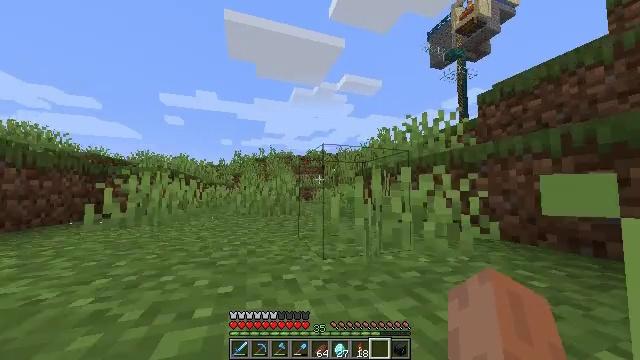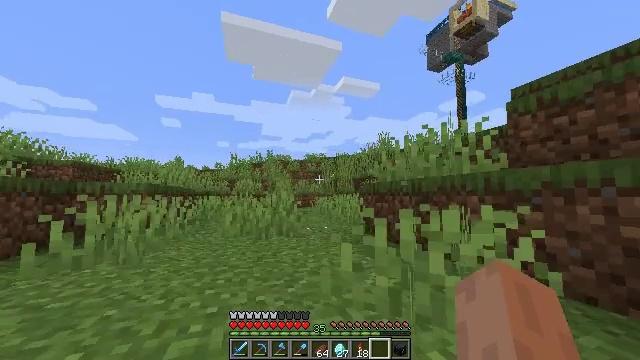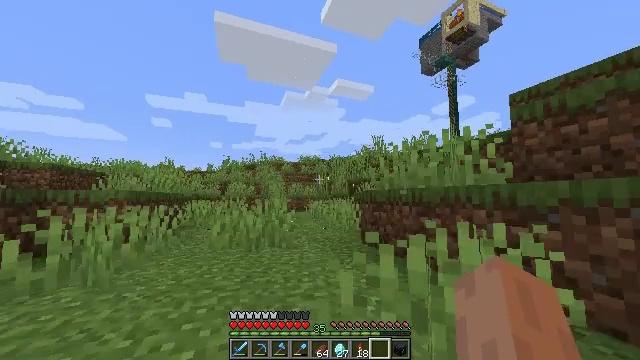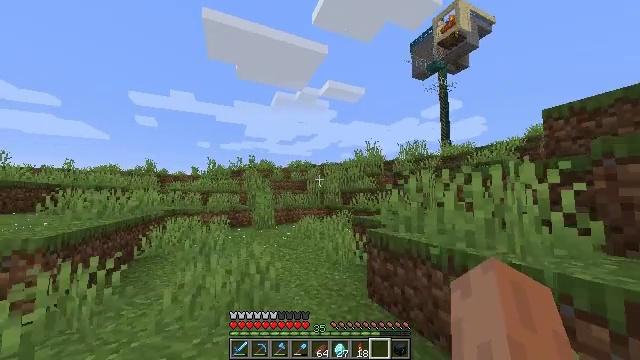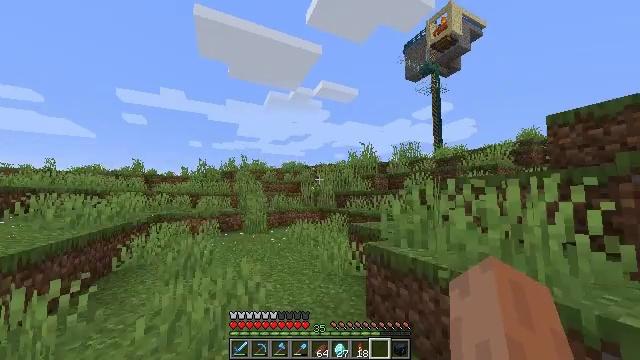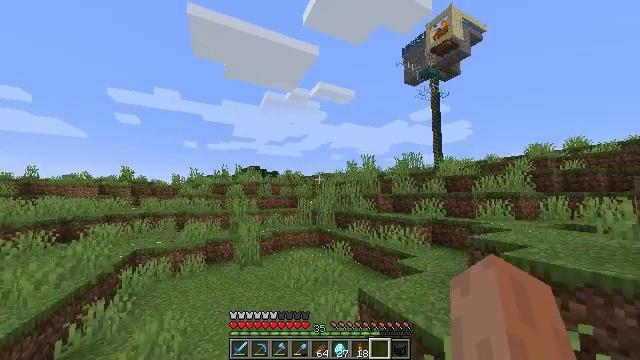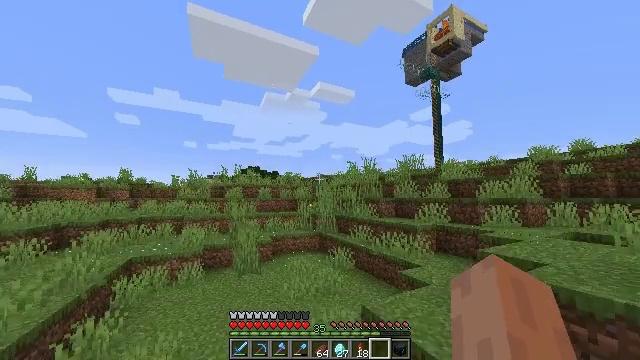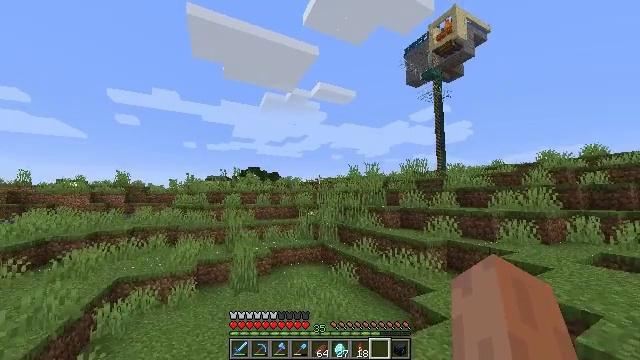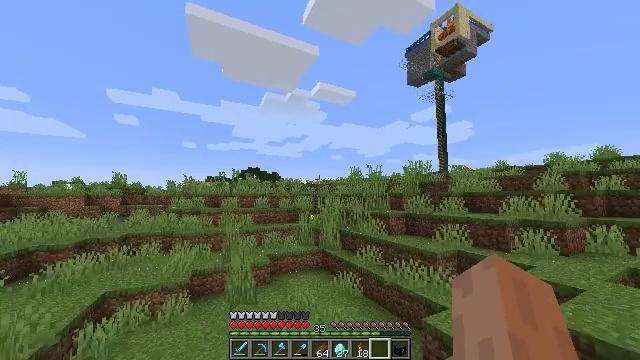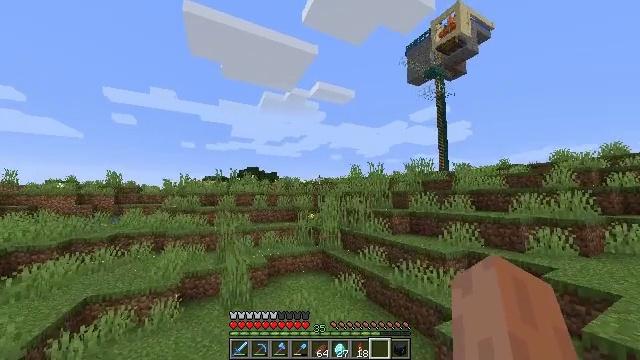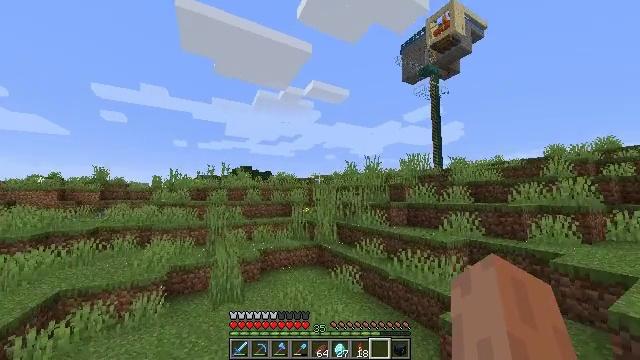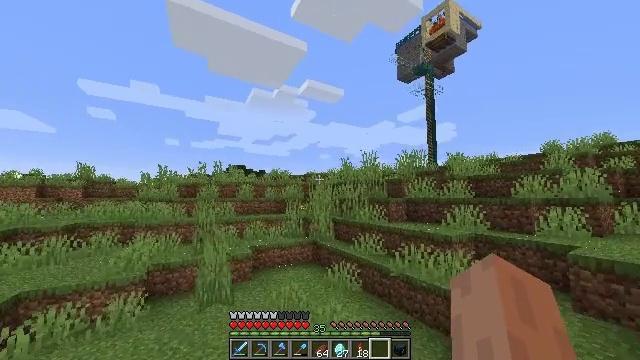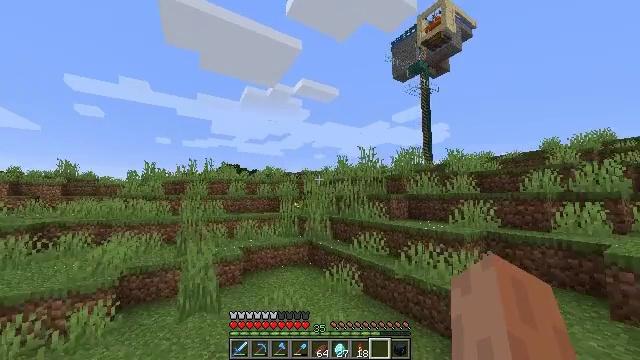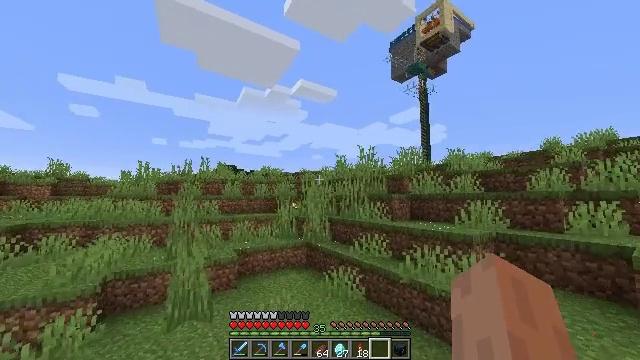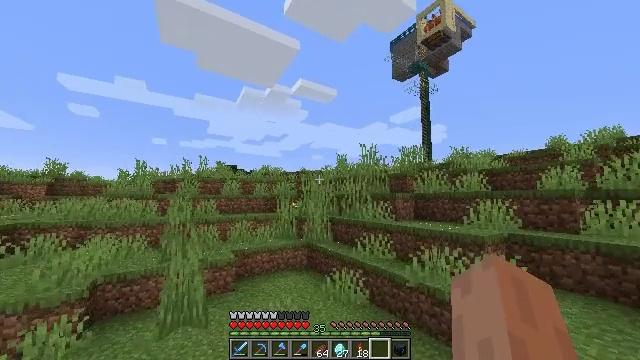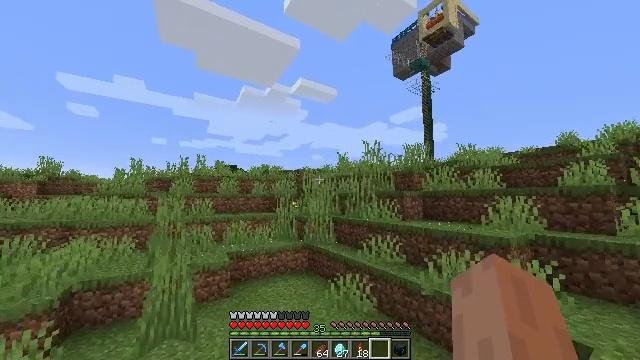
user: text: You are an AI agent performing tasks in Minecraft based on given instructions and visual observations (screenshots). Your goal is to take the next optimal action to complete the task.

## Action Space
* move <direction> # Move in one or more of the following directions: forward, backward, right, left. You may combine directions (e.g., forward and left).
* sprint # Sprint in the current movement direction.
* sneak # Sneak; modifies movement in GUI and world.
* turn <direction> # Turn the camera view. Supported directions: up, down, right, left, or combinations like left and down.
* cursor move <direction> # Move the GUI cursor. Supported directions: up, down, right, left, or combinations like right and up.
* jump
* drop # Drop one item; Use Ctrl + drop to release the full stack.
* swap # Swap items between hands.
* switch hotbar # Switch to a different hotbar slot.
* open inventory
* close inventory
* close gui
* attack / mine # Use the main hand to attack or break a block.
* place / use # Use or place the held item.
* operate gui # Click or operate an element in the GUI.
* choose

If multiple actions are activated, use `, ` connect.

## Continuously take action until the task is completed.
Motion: motion action
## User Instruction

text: Attack the ender chest to collect it.
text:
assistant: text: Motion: move forward, sprint, jump
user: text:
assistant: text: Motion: move forward, sprint, turn right, jump
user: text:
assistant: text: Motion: move forward, sprint, turn right, jump
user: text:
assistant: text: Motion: move forward, sprint, turn right, jump
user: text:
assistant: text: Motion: move forward, sprint, jump
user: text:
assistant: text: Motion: move forward, sprint
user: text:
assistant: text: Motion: move forward, sprint
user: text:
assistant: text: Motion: move forward, sprint, jump
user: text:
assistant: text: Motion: move forward, sprint, jump
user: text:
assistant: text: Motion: move forward, sprint, turn right, jump
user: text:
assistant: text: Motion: move forward, sprint, turn right, jump
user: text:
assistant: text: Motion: move forward, sprint, turn right
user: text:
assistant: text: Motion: move forward, sprint
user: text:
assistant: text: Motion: move forward, sprint
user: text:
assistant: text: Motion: move forward, sprint
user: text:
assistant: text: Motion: move forward, sprint
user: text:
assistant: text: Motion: move forward, sprint
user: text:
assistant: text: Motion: move forward, sprint
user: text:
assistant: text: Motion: move forward, sprint
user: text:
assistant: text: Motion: move forward, sprint, turn right and up
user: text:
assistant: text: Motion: move forward, sprint, turn up
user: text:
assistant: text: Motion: move forward, sprint
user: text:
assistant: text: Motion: move forward, sprint
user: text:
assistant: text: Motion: move forward, sprint
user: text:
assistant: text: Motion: move forward, sprint, turn right and up
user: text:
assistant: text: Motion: move forward, sprint, turn right and up
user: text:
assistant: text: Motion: move forward, sprint, turn right and up
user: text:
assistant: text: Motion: move forward, sprint, turn right and up
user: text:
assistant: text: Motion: move forward, sprint, turn right and up
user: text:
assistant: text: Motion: move forward, sprint